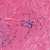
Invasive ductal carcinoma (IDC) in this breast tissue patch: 0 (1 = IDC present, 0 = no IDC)